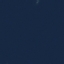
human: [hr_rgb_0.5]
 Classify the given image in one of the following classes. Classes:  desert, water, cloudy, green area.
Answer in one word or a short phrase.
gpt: water